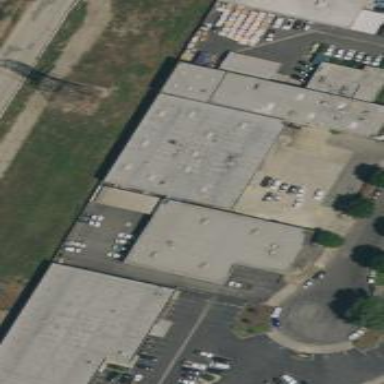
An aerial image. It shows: Warehouse.